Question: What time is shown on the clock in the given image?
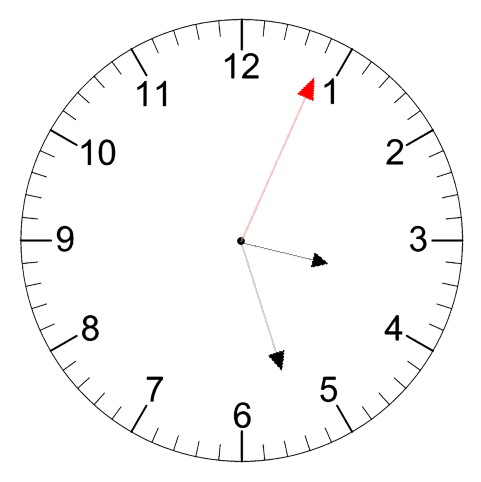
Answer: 03:27:04